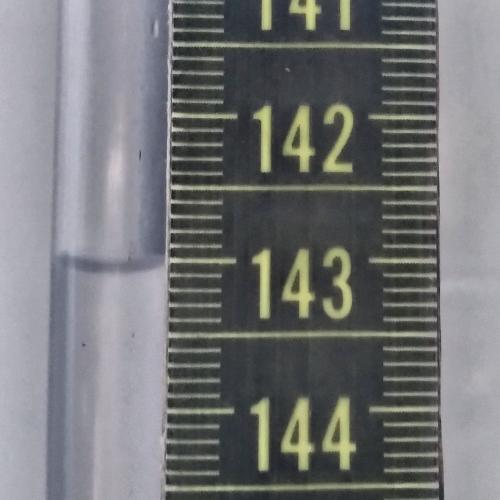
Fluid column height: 143.0 cm